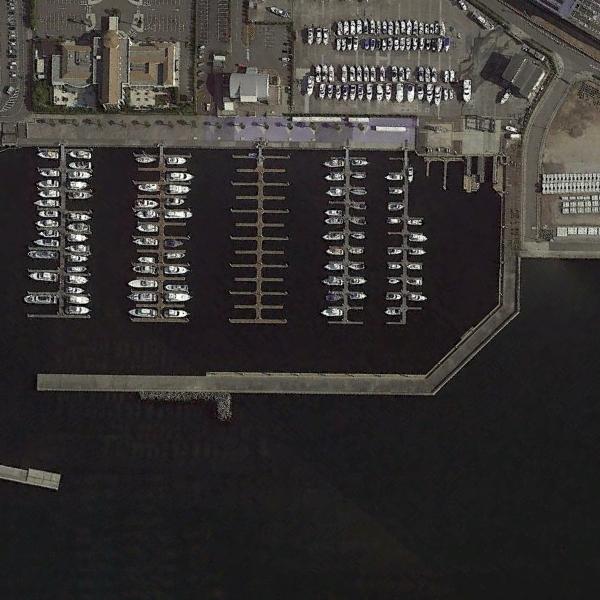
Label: Port